Field crop: maize
Growth stage: 2
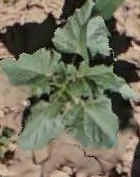
Species: datura